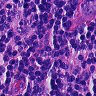
Metastatic tissue present: no